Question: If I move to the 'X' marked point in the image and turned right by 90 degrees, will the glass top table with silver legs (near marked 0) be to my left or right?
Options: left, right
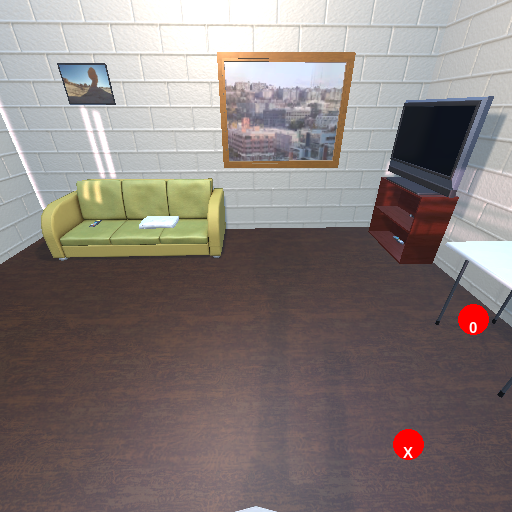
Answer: left